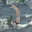
Label: 2